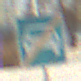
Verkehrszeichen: EndeKraftfahrstrasse
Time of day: MorningAfternoon
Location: Outdoor (Suburban)
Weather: PartlyCloudy
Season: NotSpecified
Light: Natural